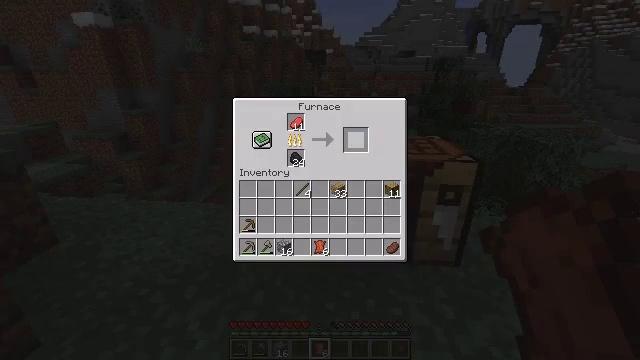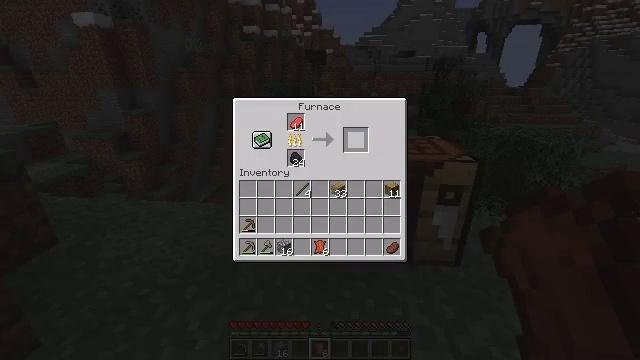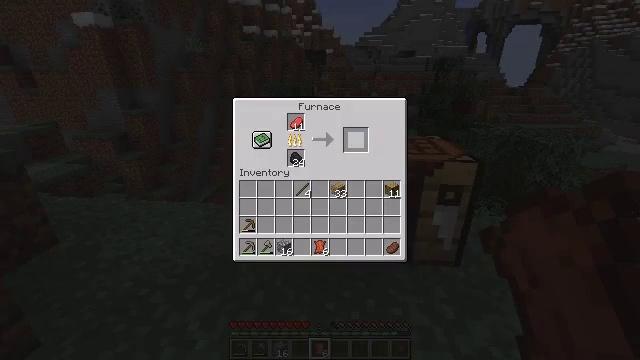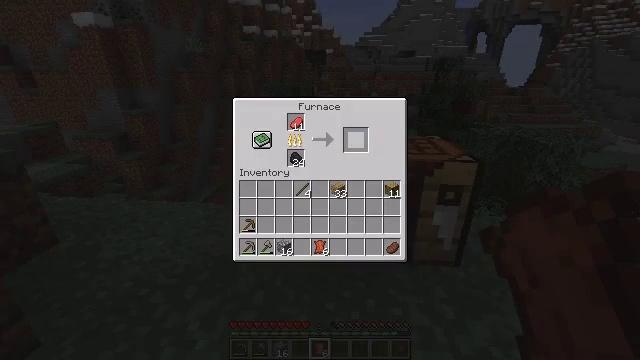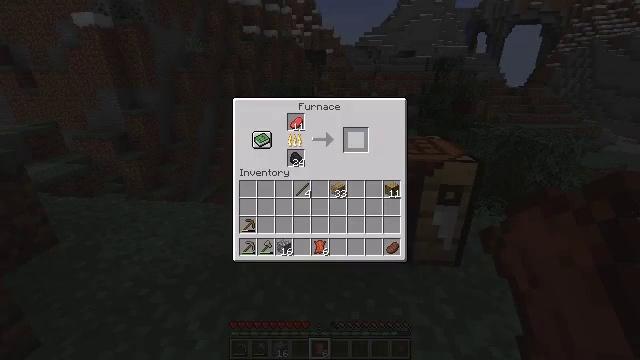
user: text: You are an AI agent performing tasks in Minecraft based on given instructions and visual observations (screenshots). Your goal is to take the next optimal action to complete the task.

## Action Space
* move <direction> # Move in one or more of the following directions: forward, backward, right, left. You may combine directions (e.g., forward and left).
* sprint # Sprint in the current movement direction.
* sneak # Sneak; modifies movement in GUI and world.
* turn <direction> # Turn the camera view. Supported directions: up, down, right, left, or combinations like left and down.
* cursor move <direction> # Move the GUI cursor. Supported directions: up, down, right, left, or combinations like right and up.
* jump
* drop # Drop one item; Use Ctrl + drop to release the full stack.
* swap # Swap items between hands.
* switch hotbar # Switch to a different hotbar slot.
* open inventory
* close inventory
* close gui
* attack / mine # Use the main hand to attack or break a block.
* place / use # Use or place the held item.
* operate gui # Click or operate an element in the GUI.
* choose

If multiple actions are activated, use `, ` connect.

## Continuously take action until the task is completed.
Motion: motion action
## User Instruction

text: Interact with the furnace to craft cooked beef.
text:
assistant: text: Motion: sneak, operate gui
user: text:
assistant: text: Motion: sneak, operate gui
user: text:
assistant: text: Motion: sneak
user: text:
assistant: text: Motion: no_op
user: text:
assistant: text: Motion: no_op